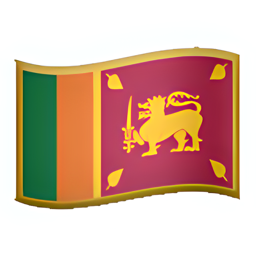
Name: flag for sri lanka
Emoji: 🇱🇰
Group: Flags
Sub-group: country-flag